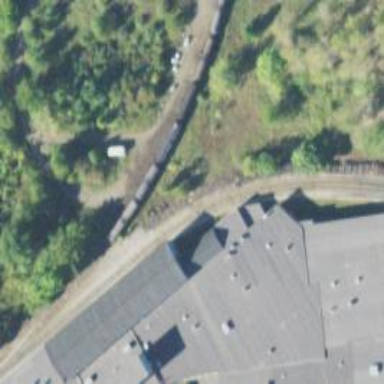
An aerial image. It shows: Railway siding with rails.